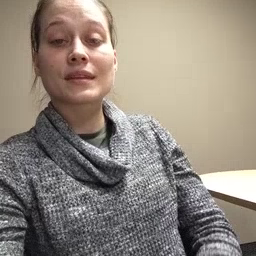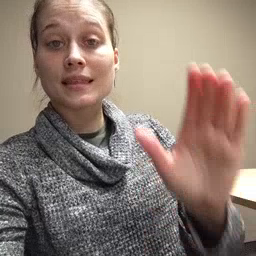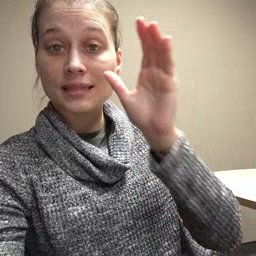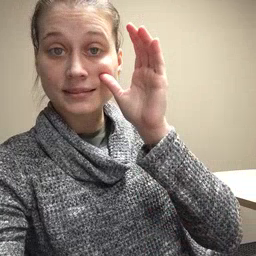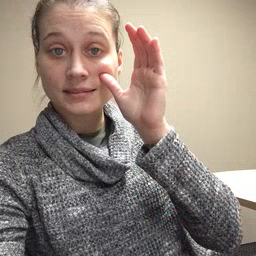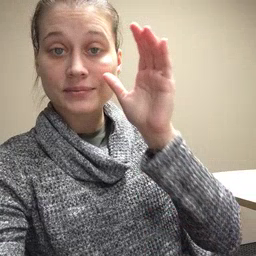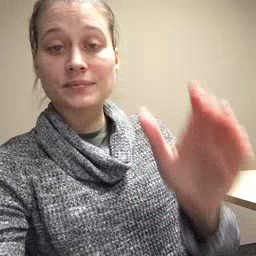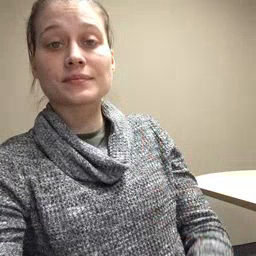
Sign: listen